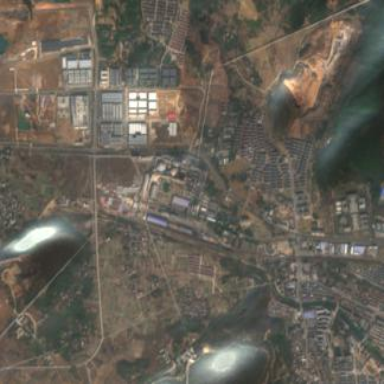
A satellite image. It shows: Industrial area primarily used for cement production.